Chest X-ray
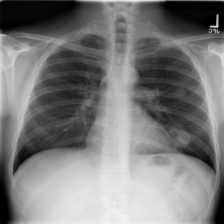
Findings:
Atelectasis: negative
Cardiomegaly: negative
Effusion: negative
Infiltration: negative
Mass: negative
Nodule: positive
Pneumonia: negative
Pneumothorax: negative
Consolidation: negative
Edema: negative
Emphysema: negative
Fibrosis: negative
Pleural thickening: negative
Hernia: negative